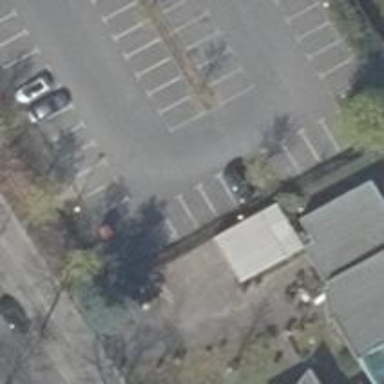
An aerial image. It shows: Asphalt parking aisle road.